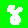
Digit: 8